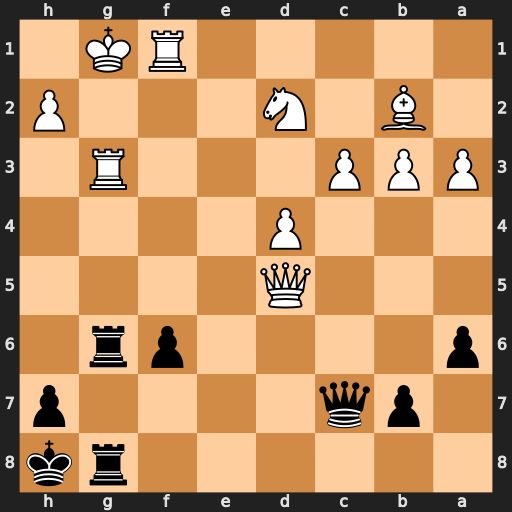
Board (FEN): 6rk/1pq4p/p4pr1/3Q4/3P4/PPP3R1/1B1N3P/5RK1
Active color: b
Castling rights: -
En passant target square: -
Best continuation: Rxg3+ Kh1 R3g5 Qe6 Qg7 Nf3 Rg2 Qh3 Rxb2